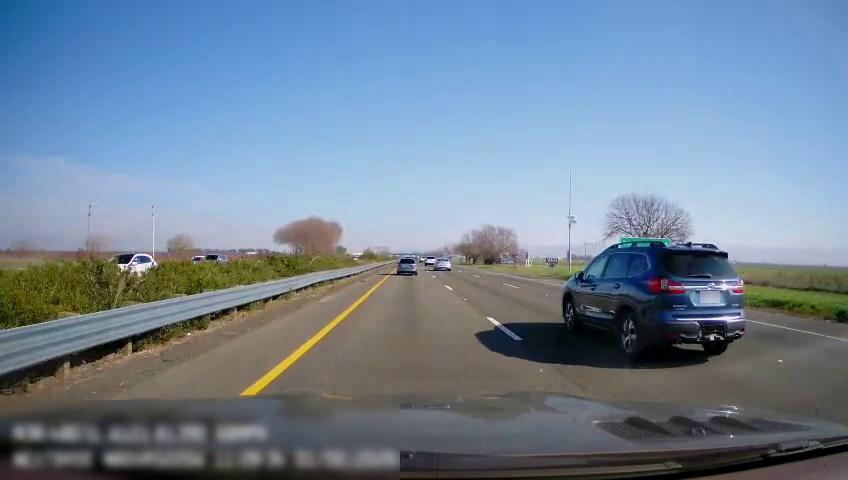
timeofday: Day
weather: Sunny
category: Drivable Space
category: Vehicles | Car
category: Vehicles | Car
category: Vehicles | Car
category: Vehicles | SUV
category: Vehicles | SUV
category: Vehicles | SUV
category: Vehicles | SUV
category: Lanes | Current Lane
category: Lanes | Current Lane
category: Lanes | Alternate Lane
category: Lanes | Alternate Lane
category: Traffic | Signs